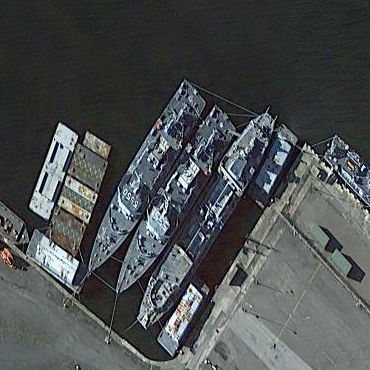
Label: combat